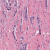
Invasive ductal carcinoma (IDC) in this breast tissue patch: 1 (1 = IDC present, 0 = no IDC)